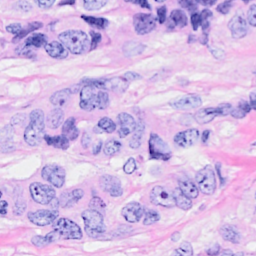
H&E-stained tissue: Breast